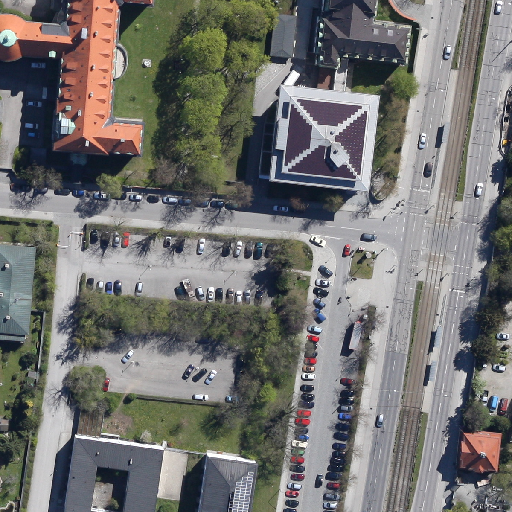
Referring expression: vehicle driving on the road